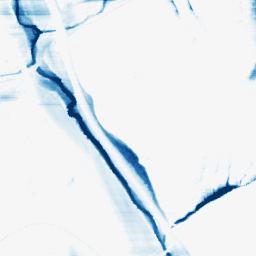
Category: morphological
Decomposition family: morphological_rect
Decomposition parameters: operation: closing
width: 50
height: 3
Upsampling method: lanczos
Upsampling parameters: scale: 2
Upsampling scale: 2